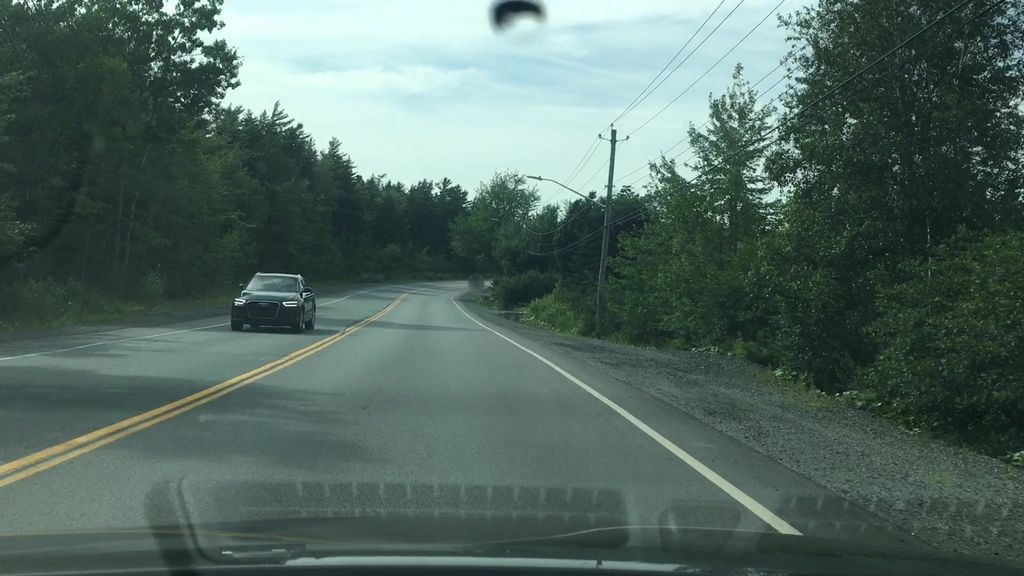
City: halifax